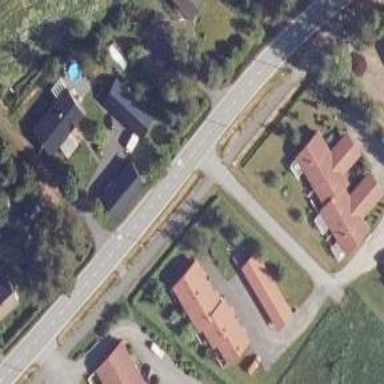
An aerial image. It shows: Tertiary road.